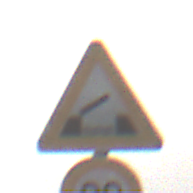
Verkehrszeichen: BeweglicheBruecke
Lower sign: Geschwindigkeit80
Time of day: MorningAfternoon
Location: Outdoor (Nature)
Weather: PartlyCloudy
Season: NotSpecified
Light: Natural